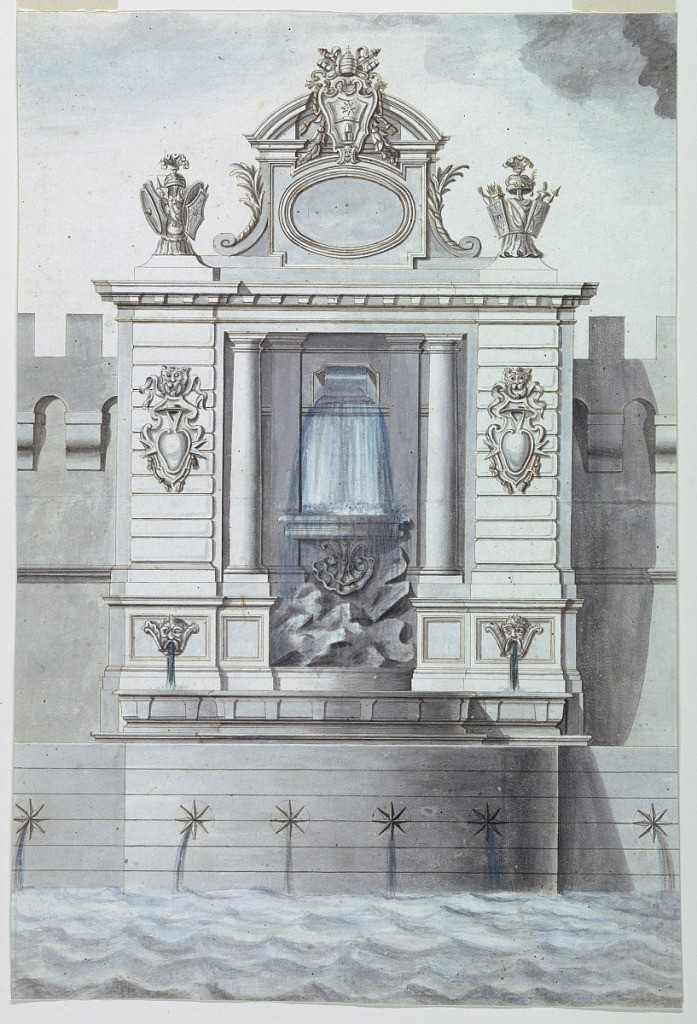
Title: Fountain with the arms of Pope Clement XI Albani
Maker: Ludovicus Radix, Italian
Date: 1762
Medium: Pen and ink, brush and watercolor on paper
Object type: Drawing
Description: Wall fountain topped with a pair of trophies and a pediment with the arms of Pope Clement XIV.